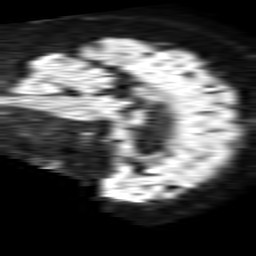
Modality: TRACE
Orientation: sagittal
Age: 63
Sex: male
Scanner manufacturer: philips
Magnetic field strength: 1.5 T
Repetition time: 4.6 s
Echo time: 0.08631 s